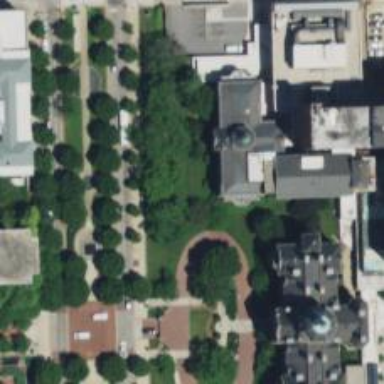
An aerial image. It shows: University building.